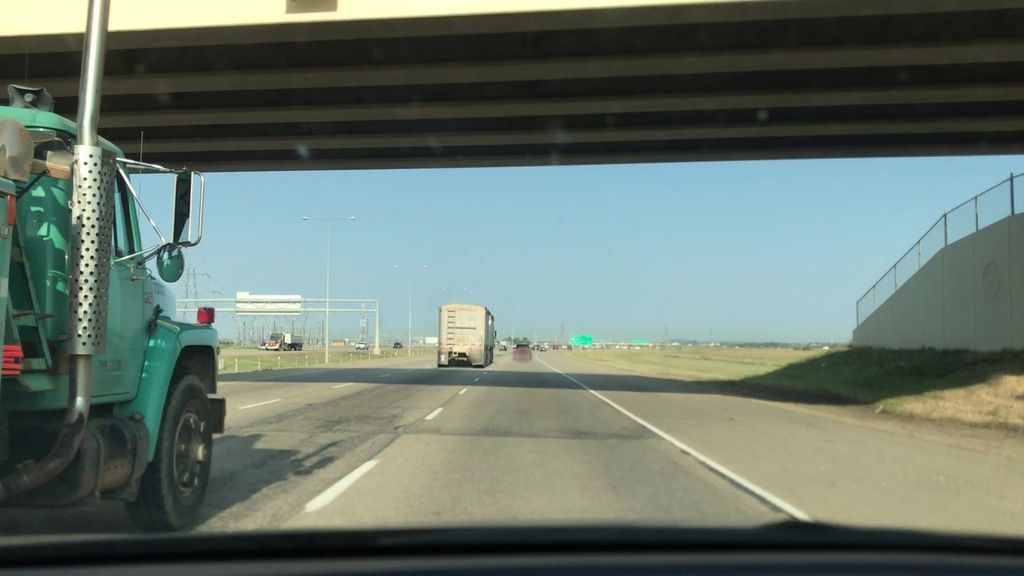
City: edmonton